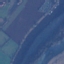
Land use / land cover: River